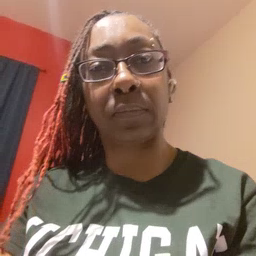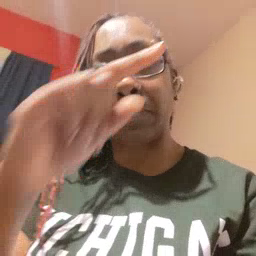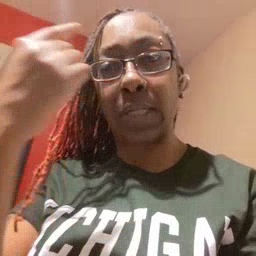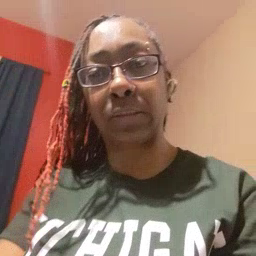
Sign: black